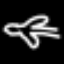
Label: airplane